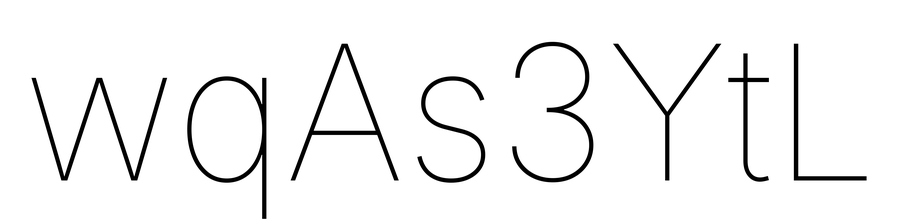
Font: Inter_Thin